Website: bh-photo
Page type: address-validator
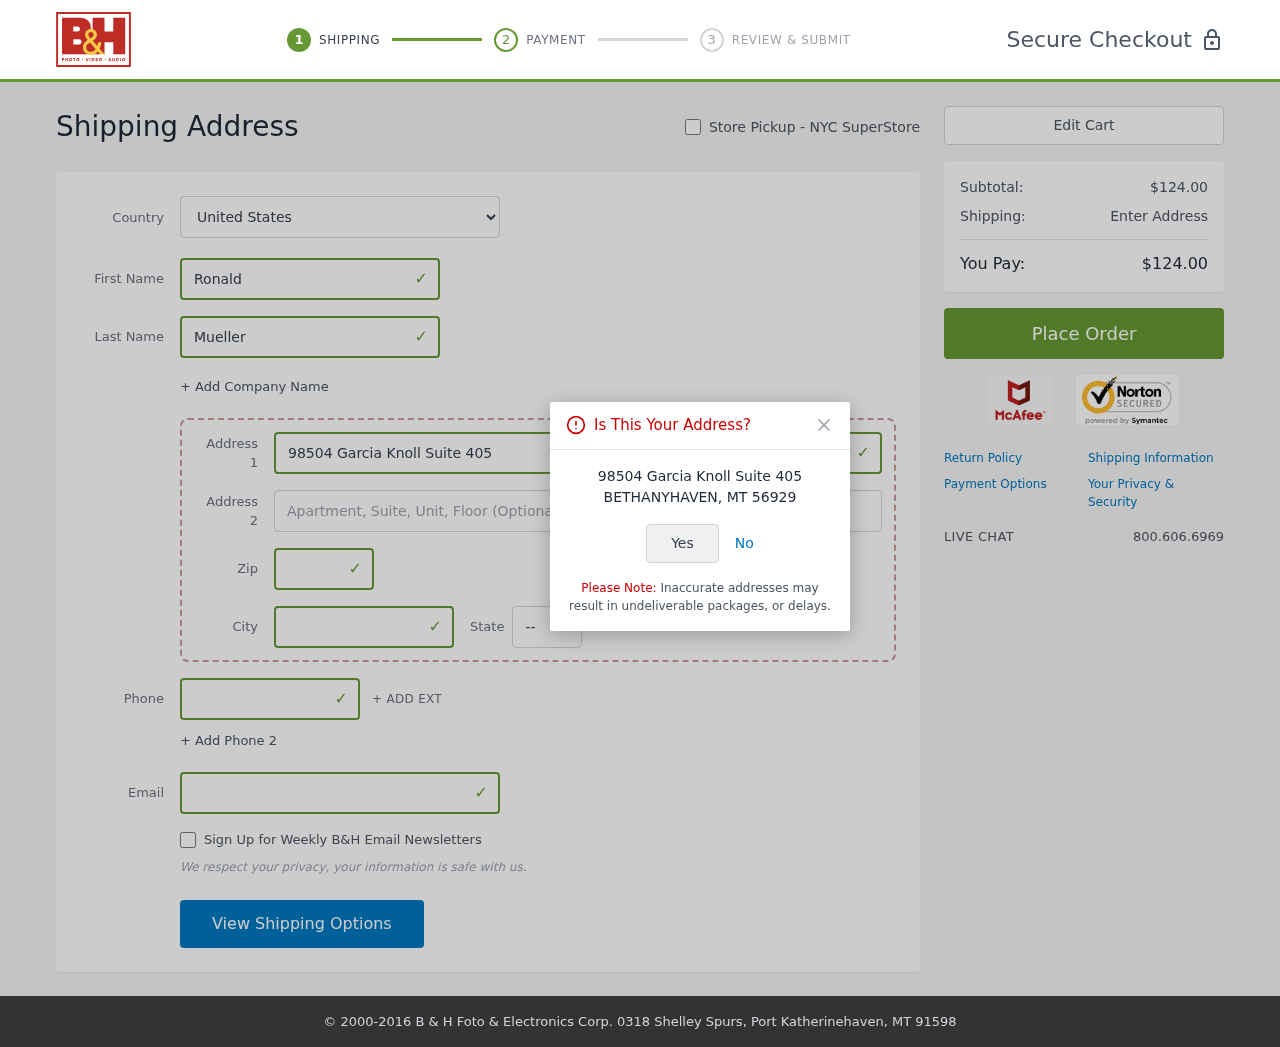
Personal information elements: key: PII_CITY
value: Bethanyhaven
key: PII_COUNTRY
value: United States
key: PII_EMAIL
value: ronald.mueller@hotmail.com
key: PII_FIRSTNAME
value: Ronald
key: PII_LASTNAME
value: Mueller
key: PII_PHONE
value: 2844611871
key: PII_POSTCODE
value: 56929
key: PII_STATE_ABBR
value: MT
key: PII_STREET
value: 98504 Garcia Knoll Suite 405
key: PII_CITY_CONFIRM
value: BETHANYHAVEN
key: PII_POSTCODE_FULL
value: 56929
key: PII_POSTCODE_NUMERIC
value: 56929
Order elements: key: ORDER_SUBTOTAL
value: $124.00
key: ORDER_TOTAL
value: $124.00